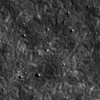
Atmospheric dust classification: not_dusty